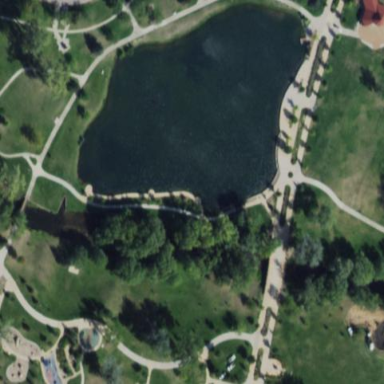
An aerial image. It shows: Lovely park for leisure and relaxation.